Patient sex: F
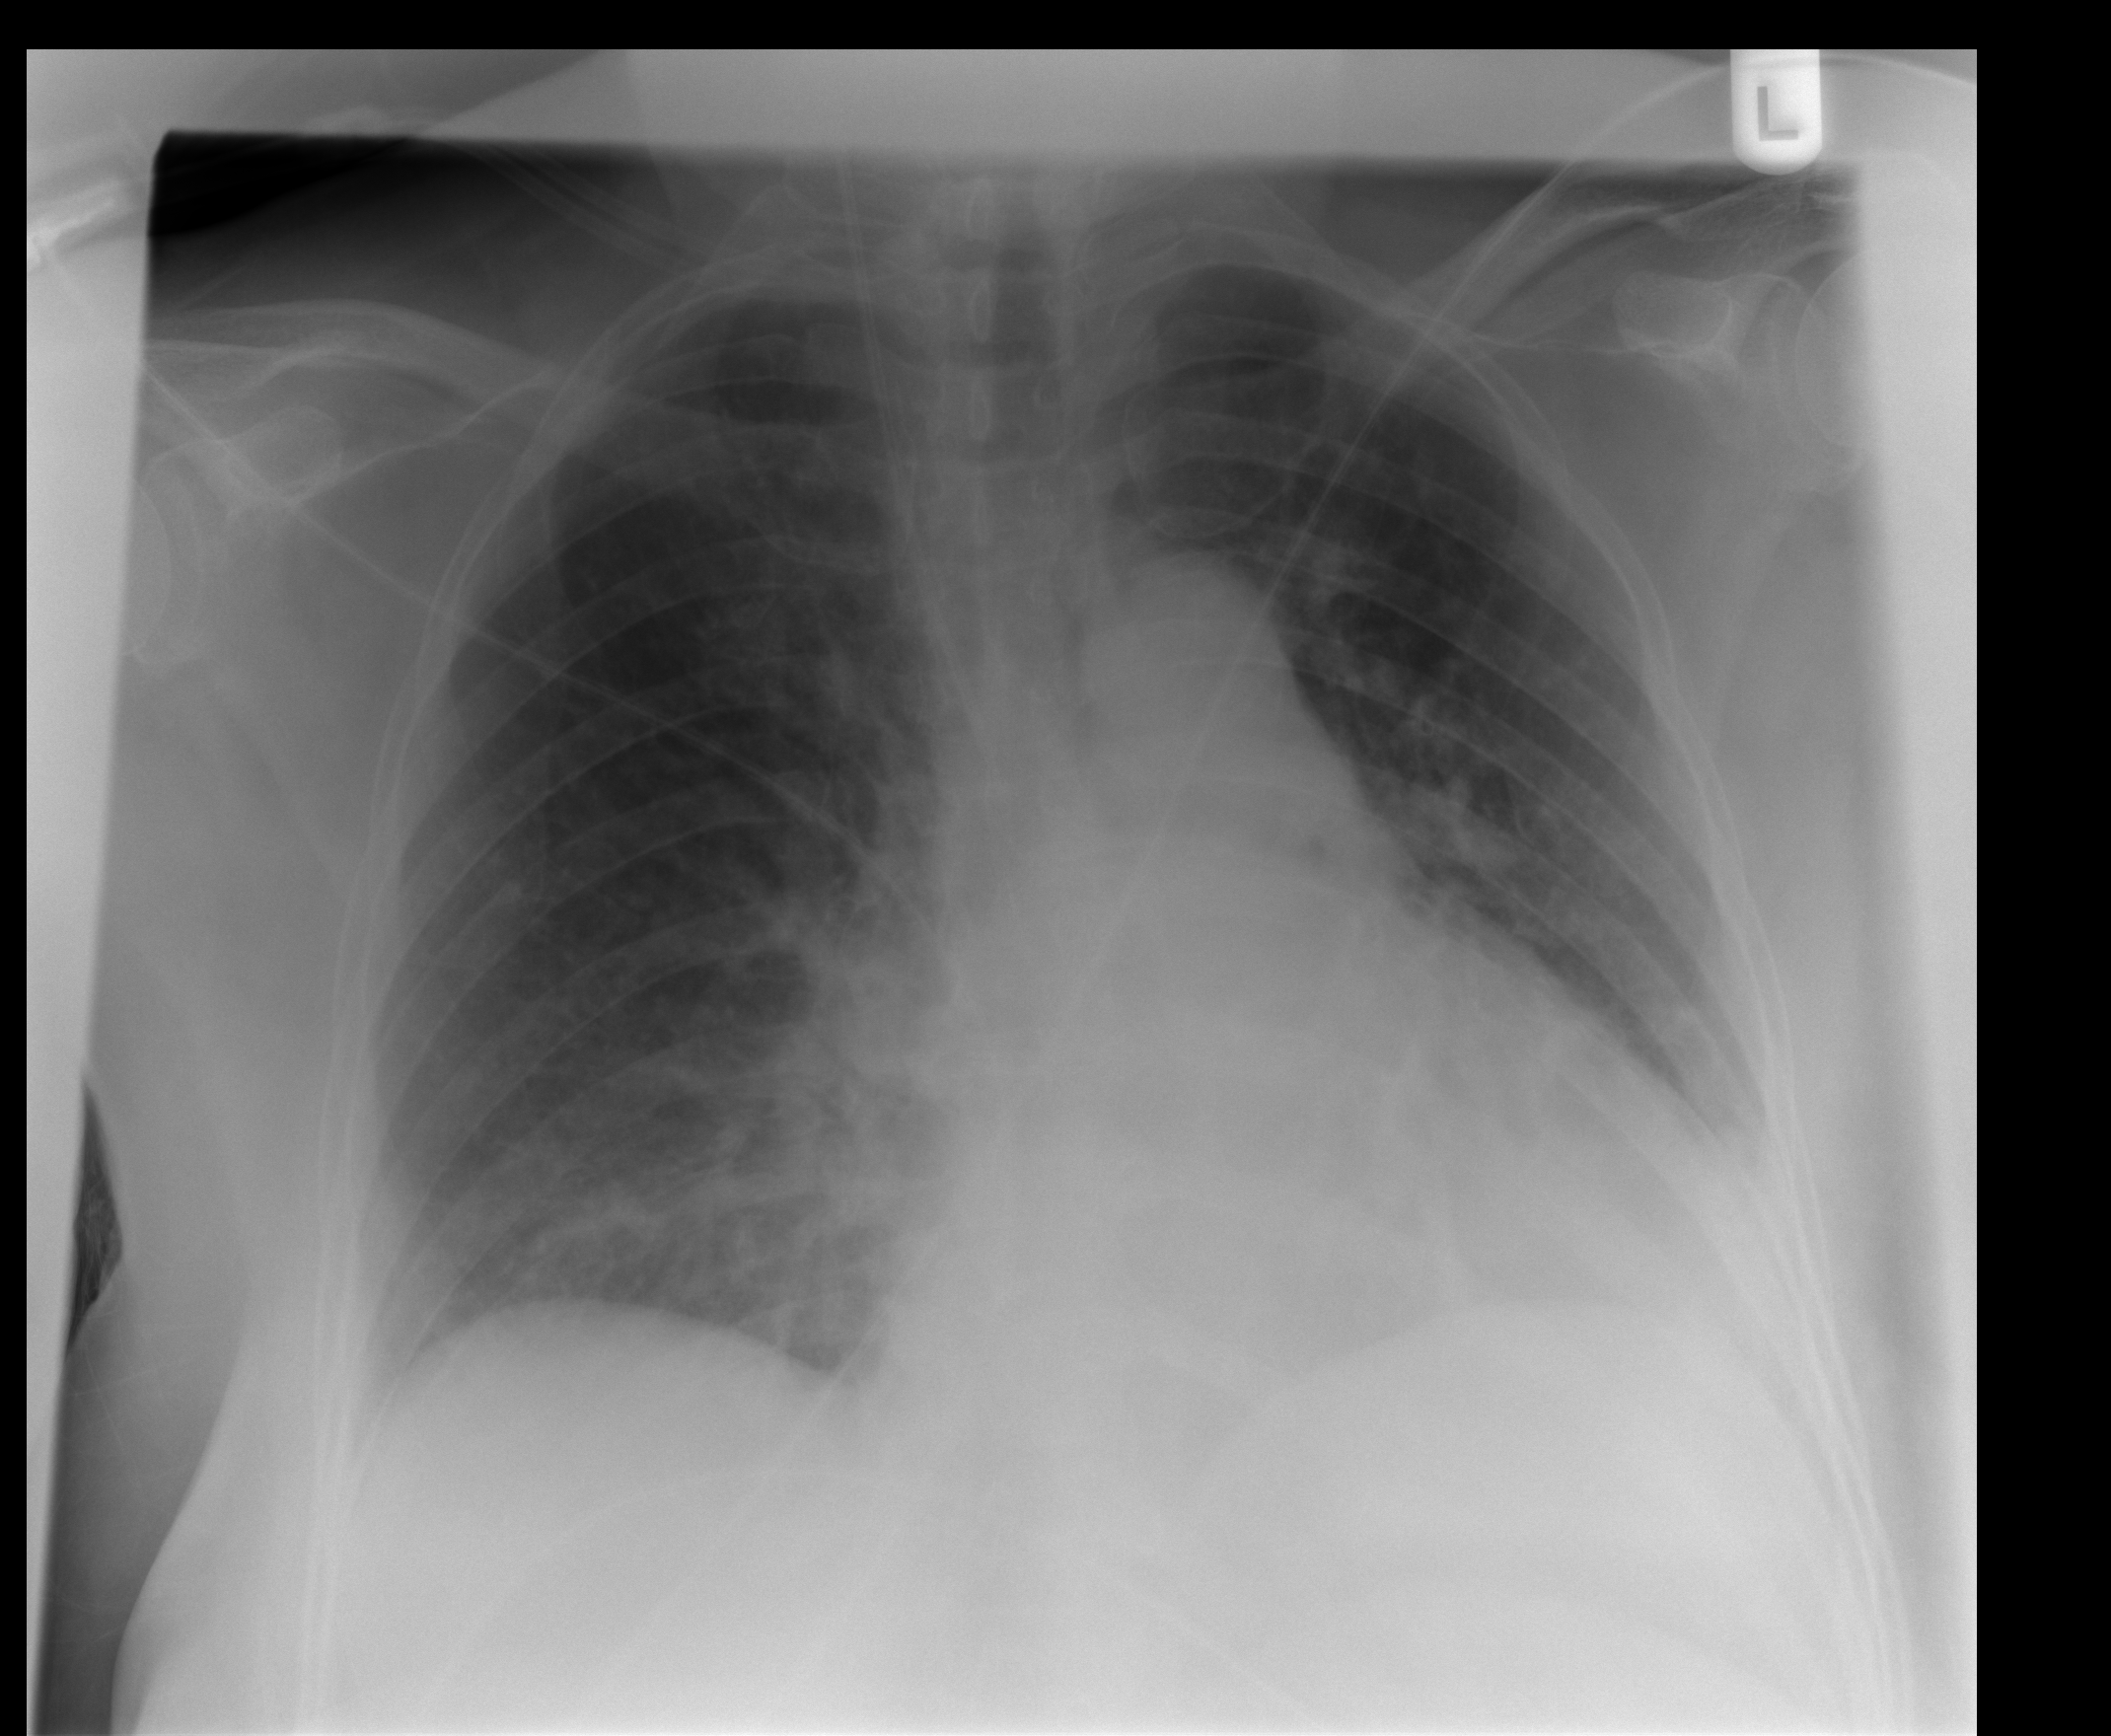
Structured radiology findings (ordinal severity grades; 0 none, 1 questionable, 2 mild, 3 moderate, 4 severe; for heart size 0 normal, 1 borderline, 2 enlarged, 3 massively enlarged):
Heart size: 0
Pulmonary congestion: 2
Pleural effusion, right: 0
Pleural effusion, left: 0
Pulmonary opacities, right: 0
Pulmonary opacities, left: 2
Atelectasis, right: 0
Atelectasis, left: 2